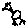
Label: bird